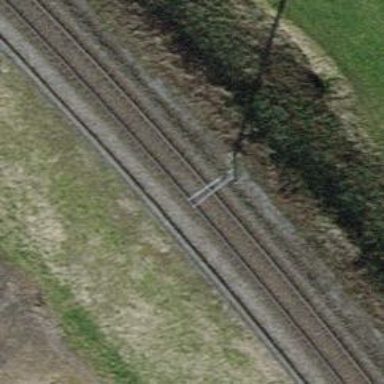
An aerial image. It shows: Railway line with electrified contact line. It runs along embankment with one track.